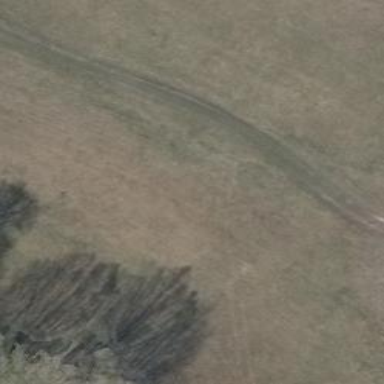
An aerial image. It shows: Grass track with grade4 quality surface.